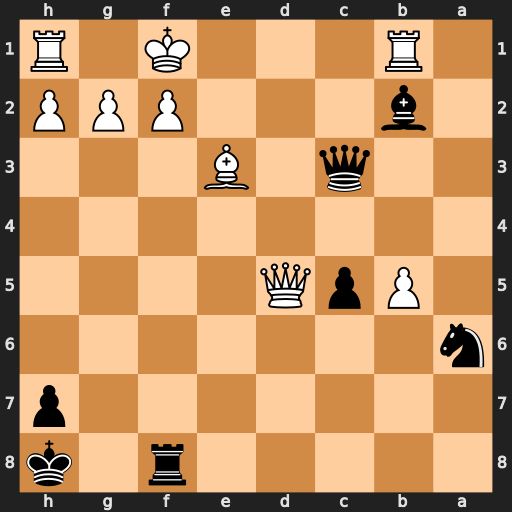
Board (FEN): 5r1k/7p/n7/1PpQ4/8/2q1B3/1b3PPP/1R3K1R
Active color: b
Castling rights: -
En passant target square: -
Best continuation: Qxe3 Qf3 Rxf3